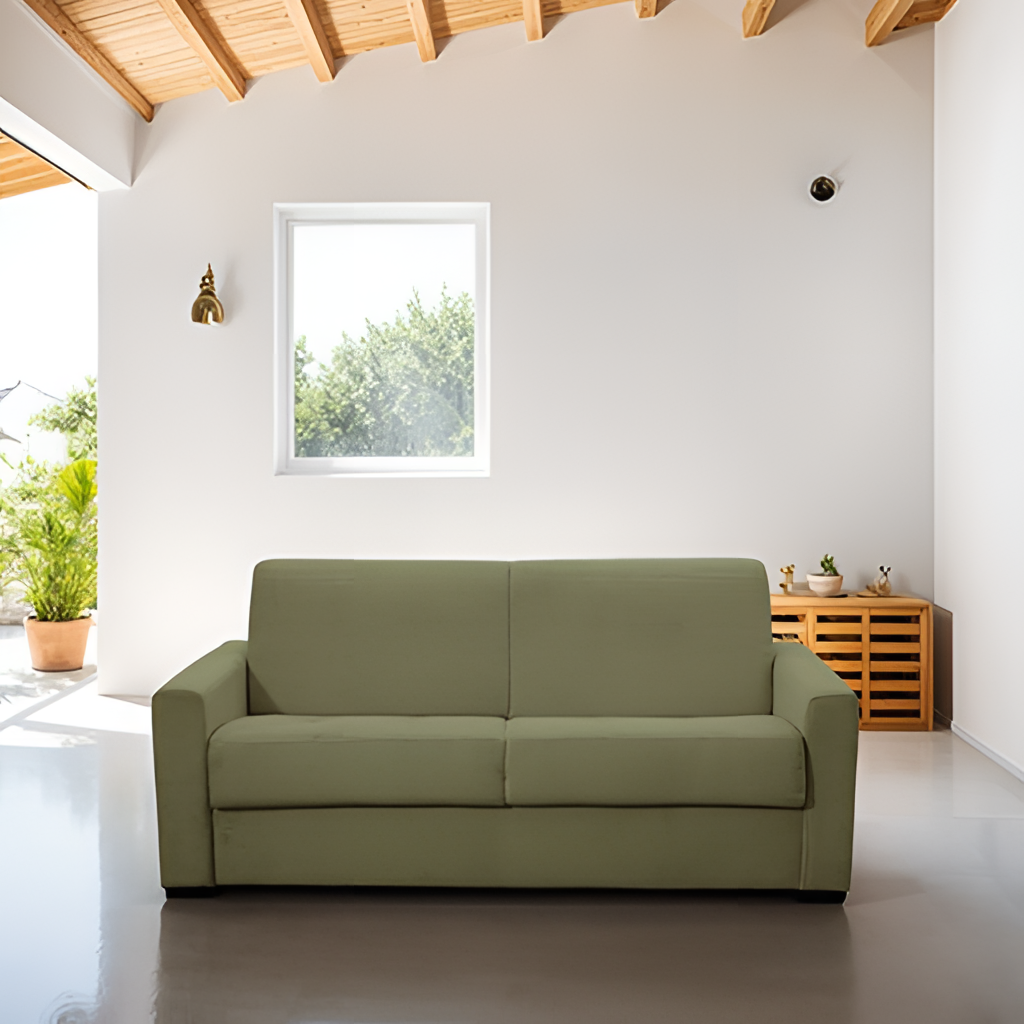
fabric sofa, living room, minimalist, white paint wallpaper, with solid pattern, tile flooring, with smooth pattern